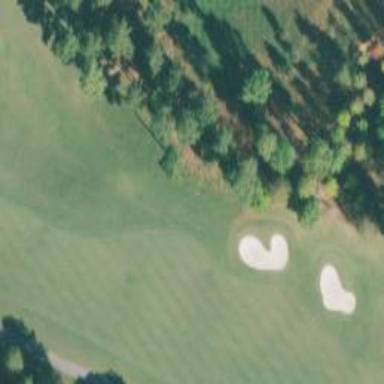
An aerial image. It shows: Rough area on grassy golf course.